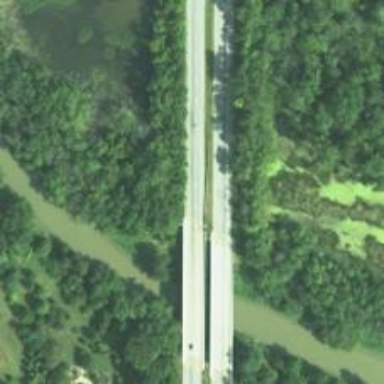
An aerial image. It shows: This image shows trunk highway that functions as expressway.